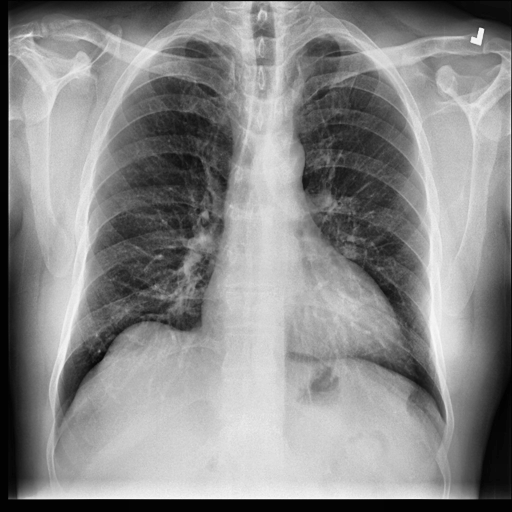
Finding: NORMAL